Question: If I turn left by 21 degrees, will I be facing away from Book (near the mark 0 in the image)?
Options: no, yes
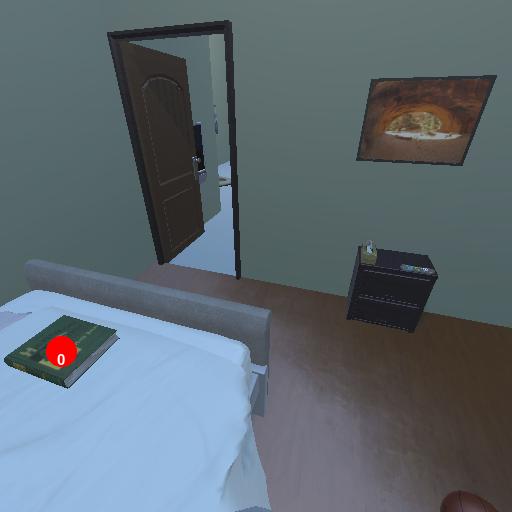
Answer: no